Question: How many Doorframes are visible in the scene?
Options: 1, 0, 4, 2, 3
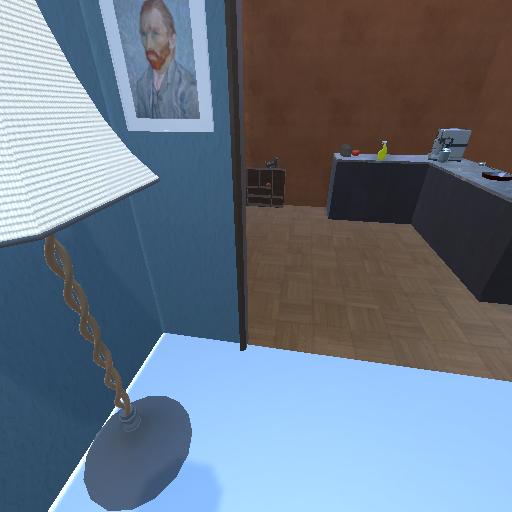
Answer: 1